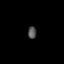
Tissue: lung
Cell type: T cells
Senescence score: 0.224
Nuclear area (px): 101
Mean DAPI intensity: 84.188